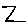
Label: zigzag